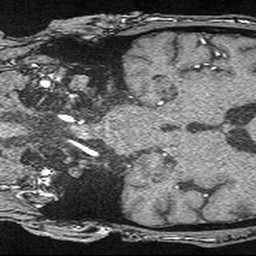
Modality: angio
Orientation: coronal
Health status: ill
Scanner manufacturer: siemens
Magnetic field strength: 1.5 T
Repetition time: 0.024 s
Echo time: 0.007 s